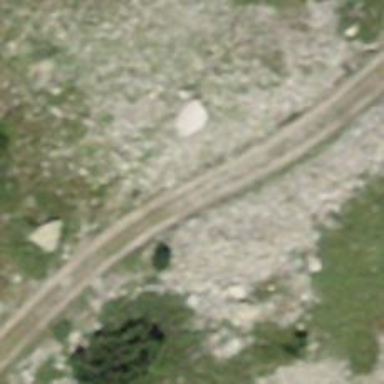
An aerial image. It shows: Dirt track road.